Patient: sex M, age 30
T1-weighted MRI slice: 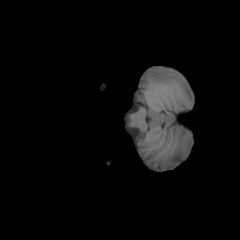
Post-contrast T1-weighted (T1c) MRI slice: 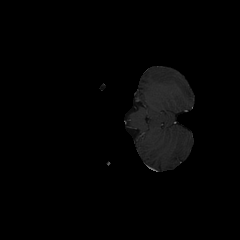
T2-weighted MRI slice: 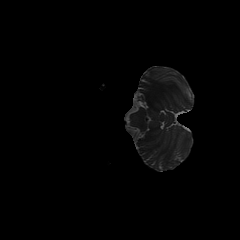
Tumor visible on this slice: no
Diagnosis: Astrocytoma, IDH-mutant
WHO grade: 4